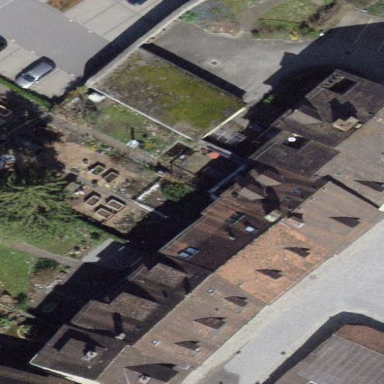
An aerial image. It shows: Historic building.